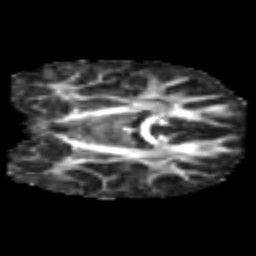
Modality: FA
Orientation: coronal
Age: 6
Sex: male
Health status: healthy